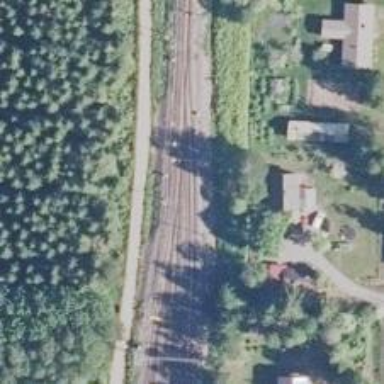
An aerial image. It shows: Electrified rail siding with contact line.